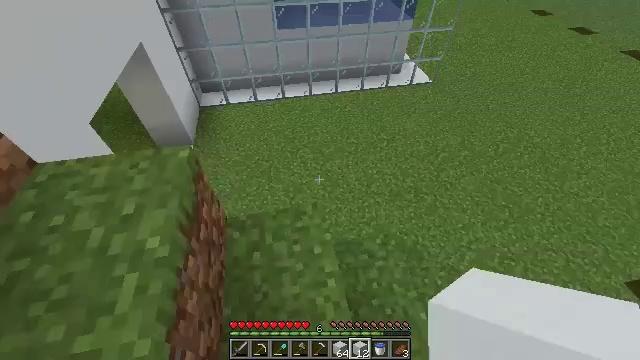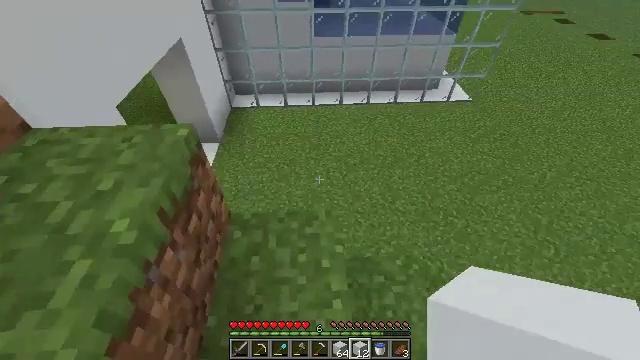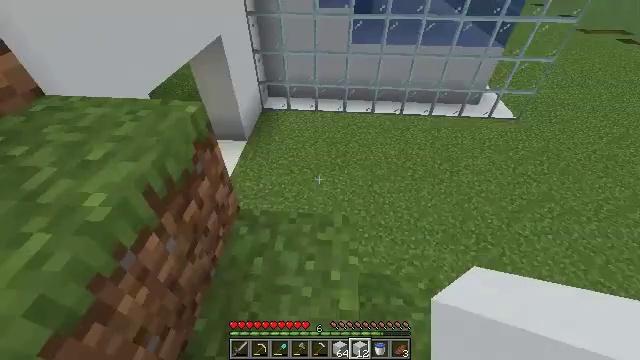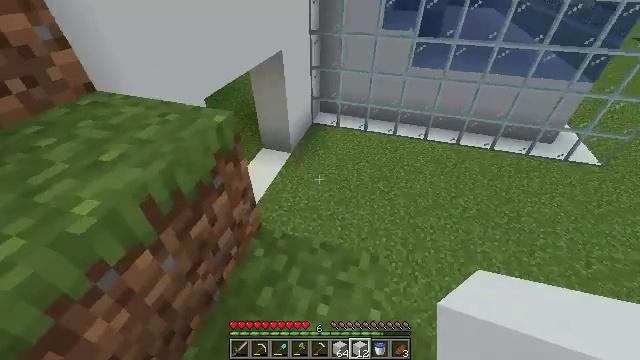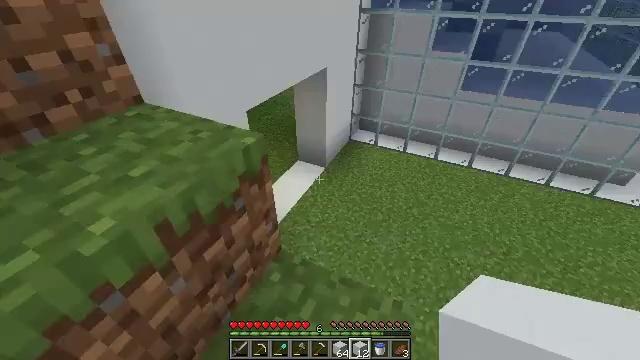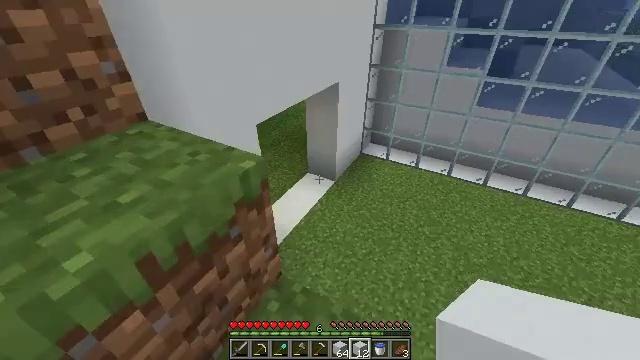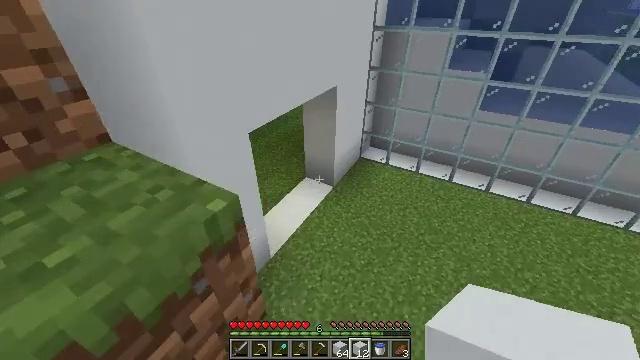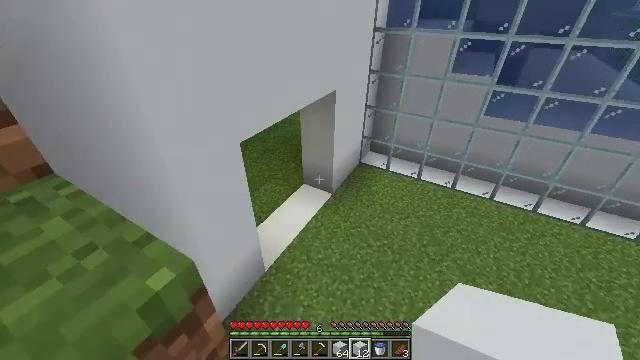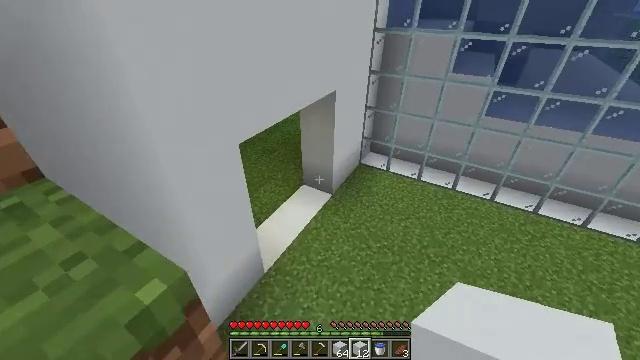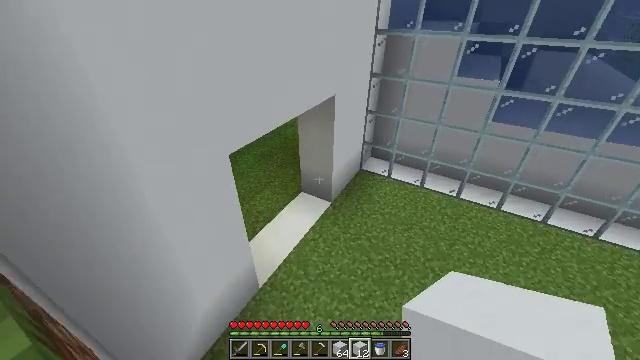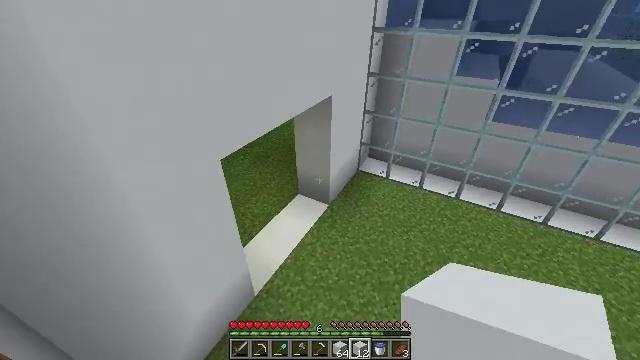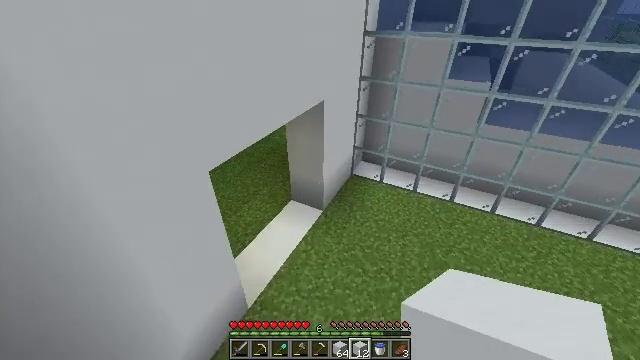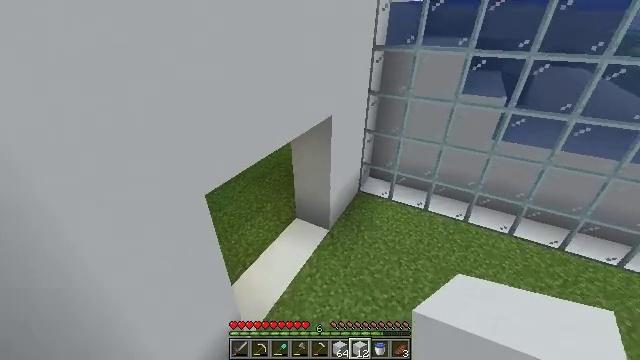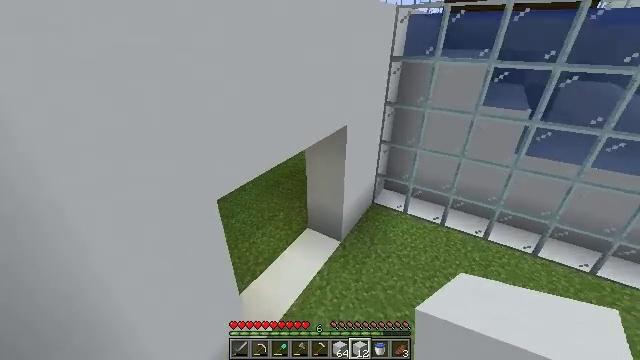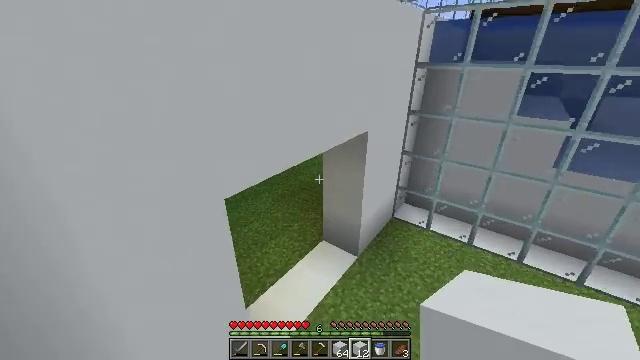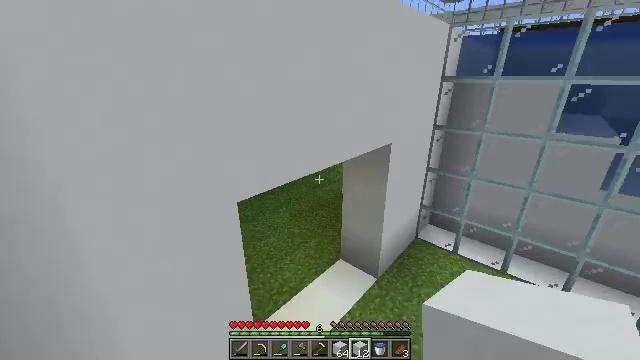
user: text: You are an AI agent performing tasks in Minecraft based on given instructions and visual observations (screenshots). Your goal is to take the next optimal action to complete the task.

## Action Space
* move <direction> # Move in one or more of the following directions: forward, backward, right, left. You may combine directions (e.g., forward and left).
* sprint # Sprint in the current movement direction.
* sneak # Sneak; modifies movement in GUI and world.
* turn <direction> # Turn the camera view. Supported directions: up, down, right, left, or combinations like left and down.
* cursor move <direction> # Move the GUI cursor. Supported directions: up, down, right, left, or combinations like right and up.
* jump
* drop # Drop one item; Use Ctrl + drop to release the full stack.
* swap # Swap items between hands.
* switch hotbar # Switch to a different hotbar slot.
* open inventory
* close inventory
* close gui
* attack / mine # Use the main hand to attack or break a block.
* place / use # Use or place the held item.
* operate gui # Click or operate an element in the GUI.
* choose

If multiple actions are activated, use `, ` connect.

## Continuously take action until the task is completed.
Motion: motion action
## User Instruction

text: drop white concrete
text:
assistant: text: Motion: move forward, turn left and up
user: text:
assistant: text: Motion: move forward, turn left and up
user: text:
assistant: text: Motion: move forward, turn left and up
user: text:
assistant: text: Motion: move forward, turn left and up
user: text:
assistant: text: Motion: move forward, turn left and up
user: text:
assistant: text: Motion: move forward
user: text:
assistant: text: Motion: move forward
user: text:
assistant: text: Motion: move forward
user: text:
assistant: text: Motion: move forward
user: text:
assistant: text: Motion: move forward
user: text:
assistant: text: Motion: move forward, turn right
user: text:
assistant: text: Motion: move forward, turn left and up
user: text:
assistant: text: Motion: move forward, turn left and up
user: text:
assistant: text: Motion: move forward, turn left and up
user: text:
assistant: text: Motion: move forward, turn left and up
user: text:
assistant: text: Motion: move forward, turn left and up
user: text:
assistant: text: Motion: move forward, turn left and up
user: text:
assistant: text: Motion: move forward
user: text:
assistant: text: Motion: move forward
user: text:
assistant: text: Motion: move forward, turn left
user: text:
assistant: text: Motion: move forward, turn left and up
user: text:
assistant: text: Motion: move forward, turn left
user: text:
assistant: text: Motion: move forward, turn left
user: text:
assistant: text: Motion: move forward, turn left
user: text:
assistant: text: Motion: move forward, turn left
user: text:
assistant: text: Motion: move forward
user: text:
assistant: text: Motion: move forward
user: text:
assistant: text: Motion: move forward
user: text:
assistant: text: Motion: move forward
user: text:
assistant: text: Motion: move forward